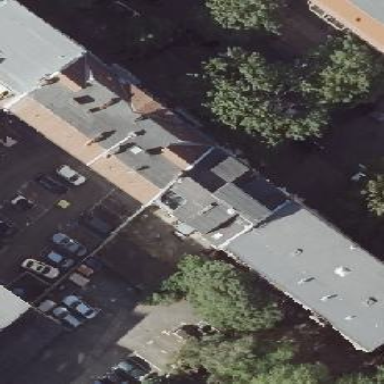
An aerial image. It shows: Gambrel-roofed building with apartments.